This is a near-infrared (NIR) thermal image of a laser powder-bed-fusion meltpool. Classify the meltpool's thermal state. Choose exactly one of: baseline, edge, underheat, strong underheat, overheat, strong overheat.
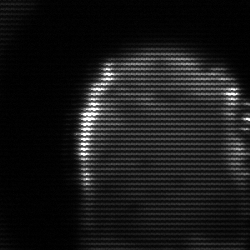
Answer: baseline